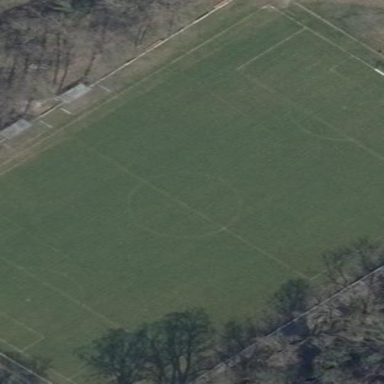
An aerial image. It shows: Soccer pitch for outdoor sports and leisure activities.